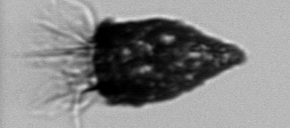
Label: Tintinnopsis